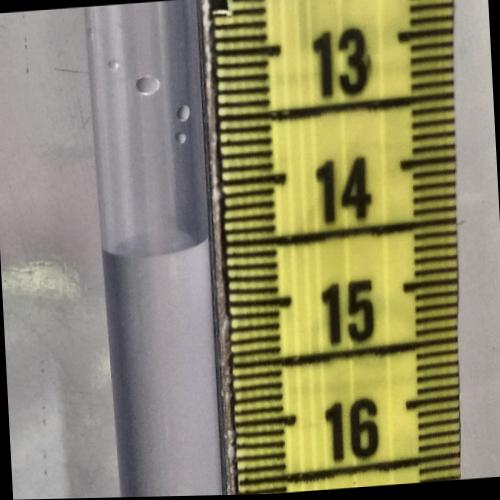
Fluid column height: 14.5 cm